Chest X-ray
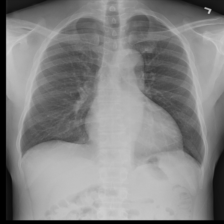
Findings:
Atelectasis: negative
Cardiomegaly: positive
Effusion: negative
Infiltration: negative
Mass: negative
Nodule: negative
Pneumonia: negative
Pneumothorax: negative
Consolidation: negative
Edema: negative
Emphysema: negative
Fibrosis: negative
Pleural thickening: negative
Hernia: negative